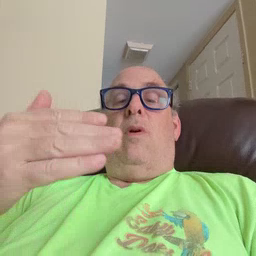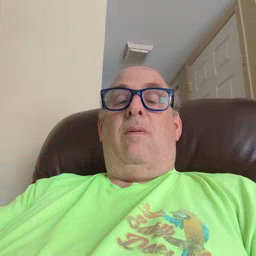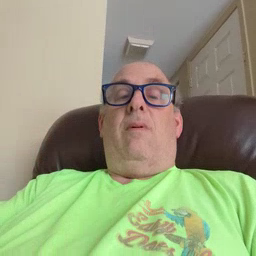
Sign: room